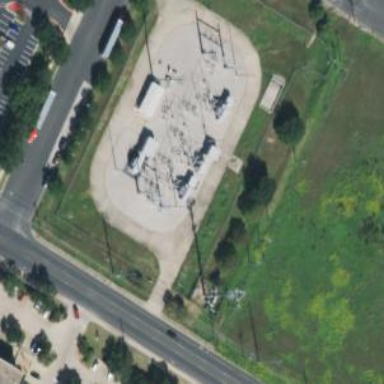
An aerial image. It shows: Distribution power substation secured by fence.